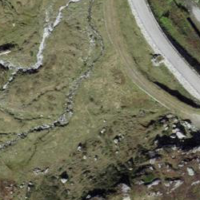
EUNIS habitat code: 26
Species observed at this site:
Sempervivum montanum